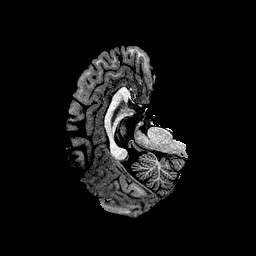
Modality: T1w
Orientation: axial
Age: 23
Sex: male
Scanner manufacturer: ge
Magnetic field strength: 3 T
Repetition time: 7.66 s
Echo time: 0.003476 s